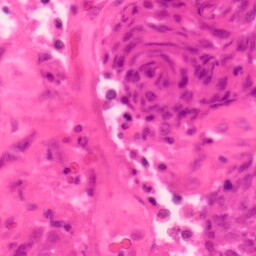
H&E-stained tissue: Colon